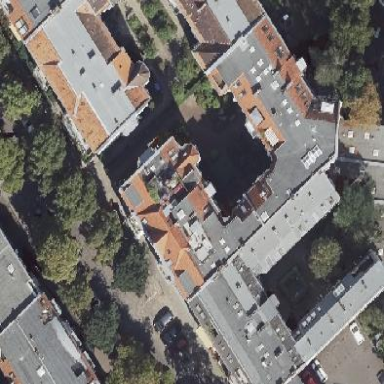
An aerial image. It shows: Unique apartment building with double saltbox roof shape.